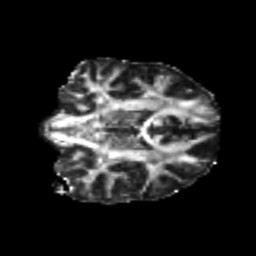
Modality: FA
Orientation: coronal
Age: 21
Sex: female
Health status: healthy
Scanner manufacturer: philips
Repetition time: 7.389 s
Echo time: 0.08599 s